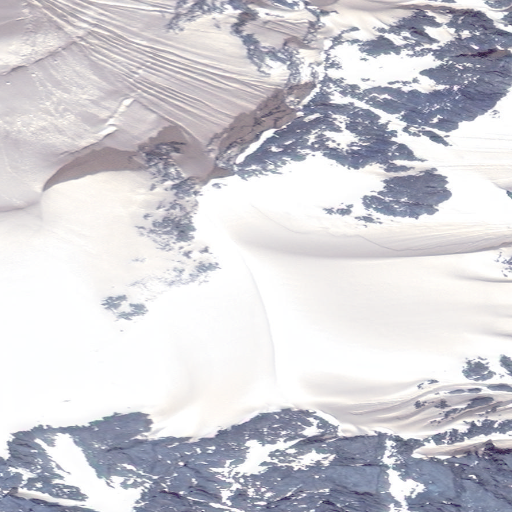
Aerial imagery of mountain in Alaska named Boundary Peak 154 containing only unknown